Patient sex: F
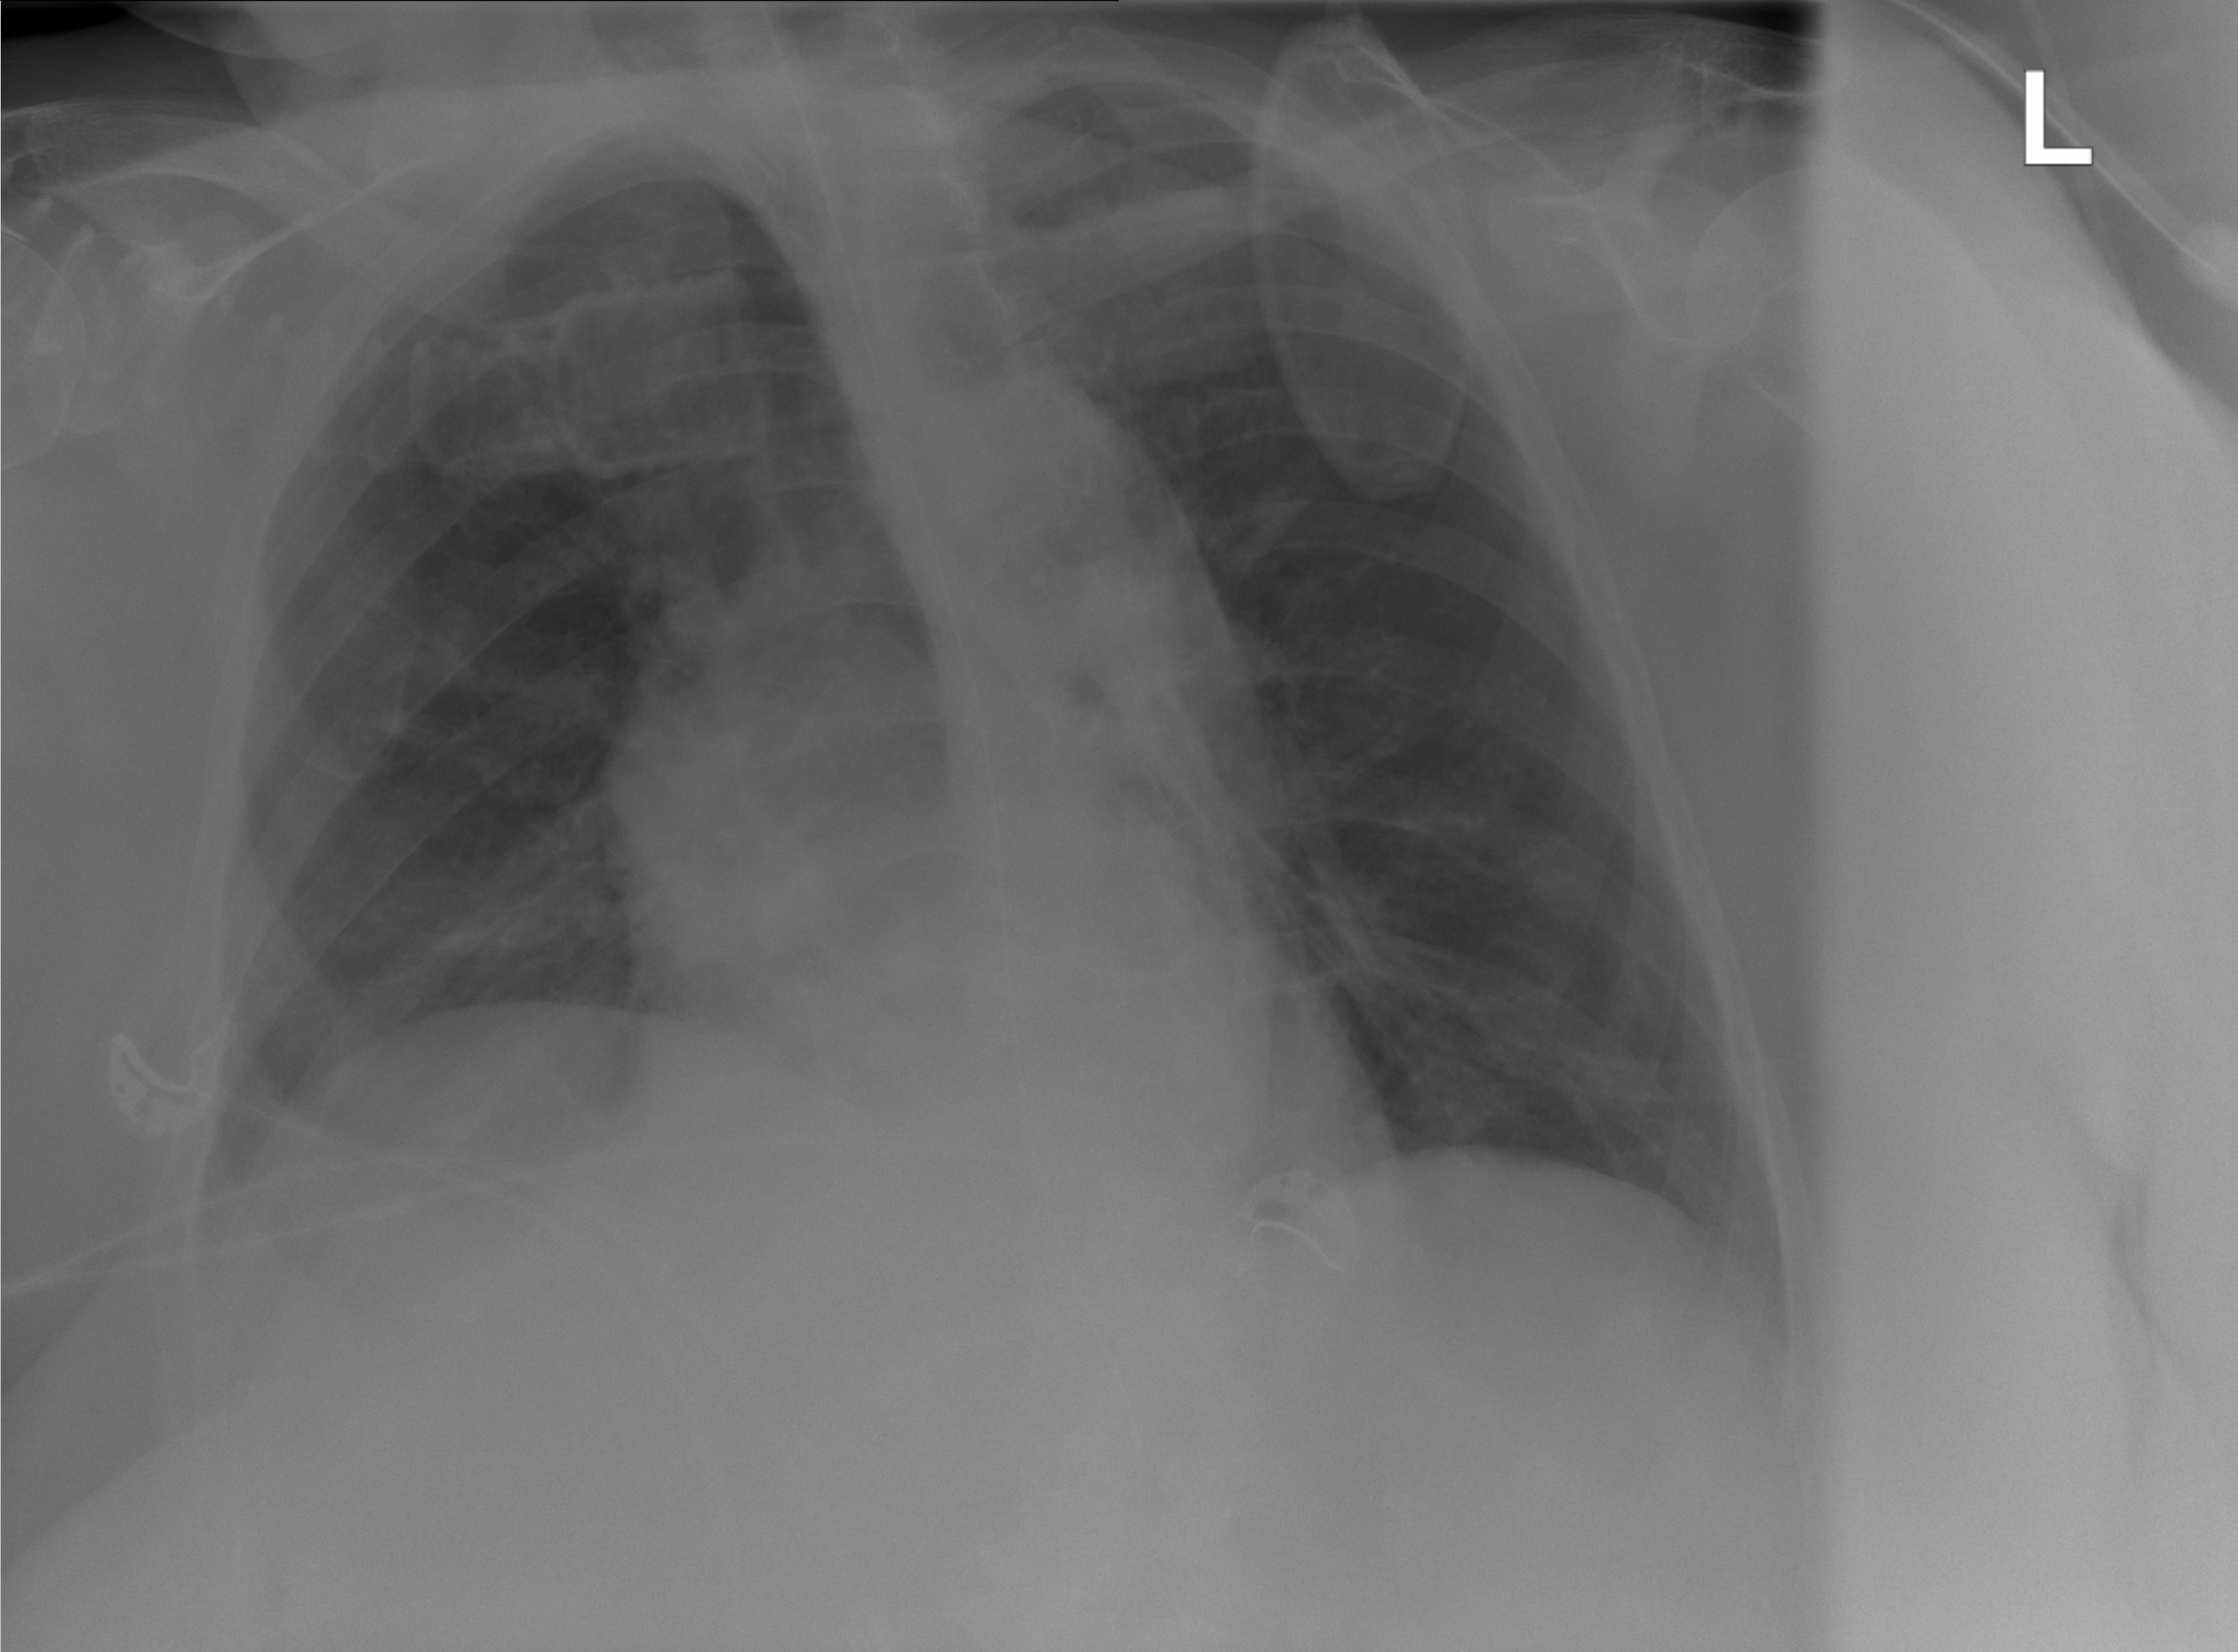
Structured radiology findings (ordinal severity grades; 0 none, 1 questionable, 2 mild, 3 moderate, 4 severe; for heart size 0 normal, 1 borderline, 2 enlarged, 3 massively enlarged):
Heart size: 1
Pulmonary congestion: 2
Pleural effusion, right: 0
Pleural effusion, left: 0
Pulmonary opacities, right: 2
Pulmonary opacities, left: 0
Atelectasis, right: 2
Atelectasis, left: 0